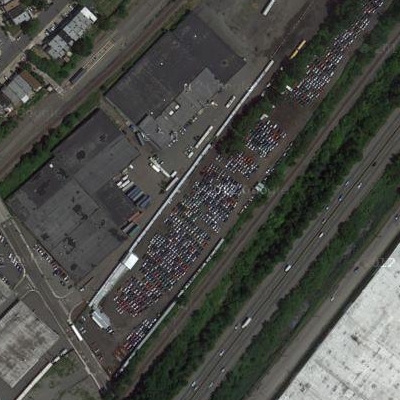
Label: gParking